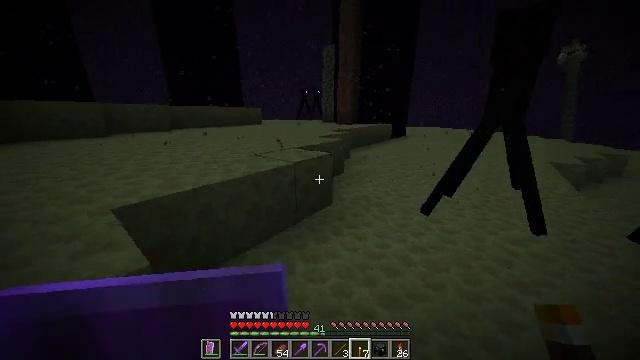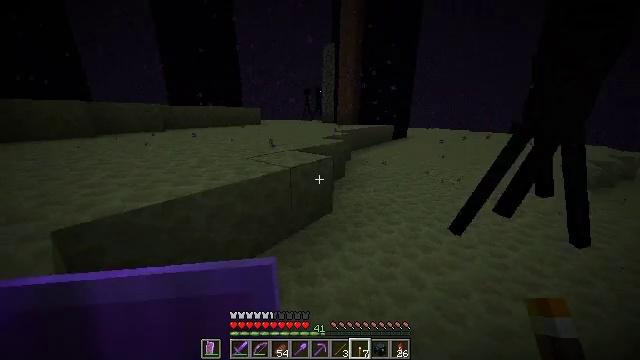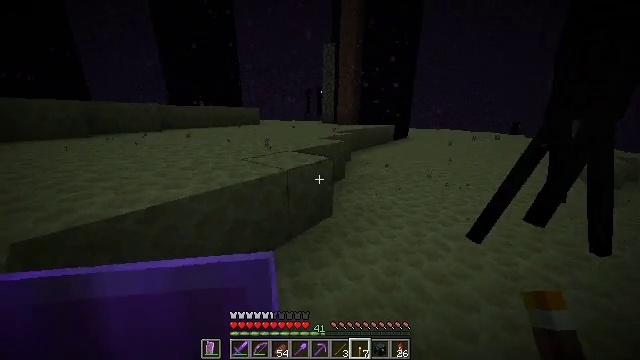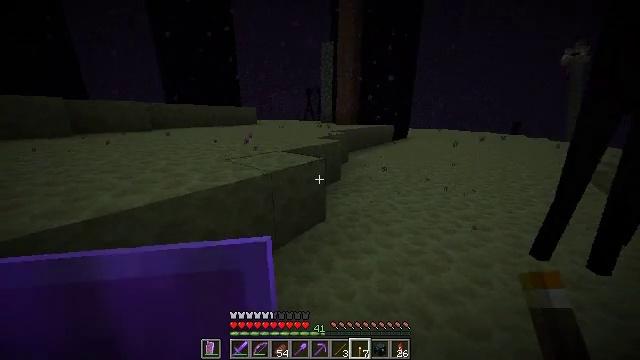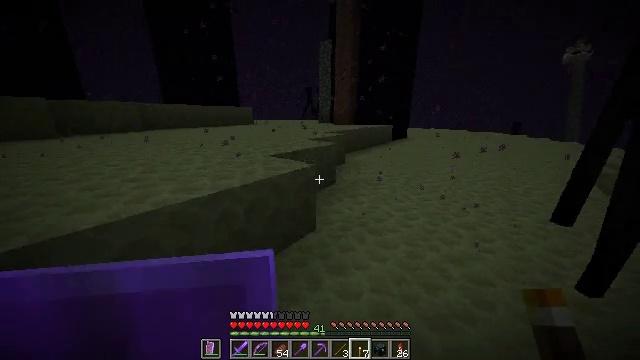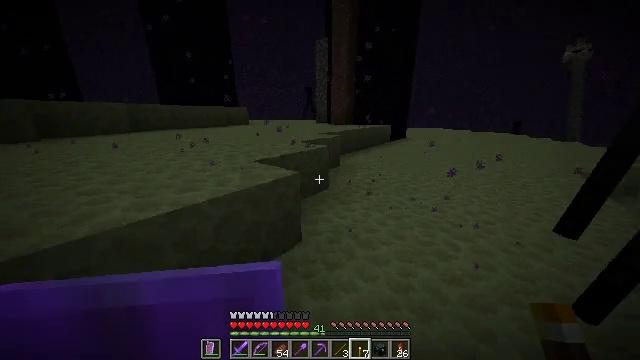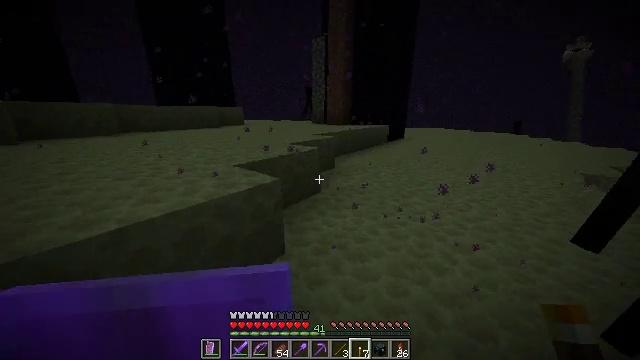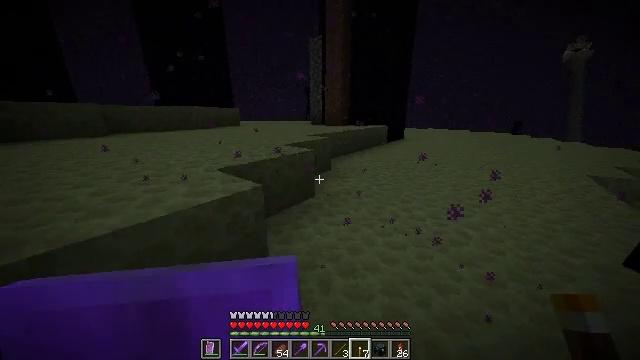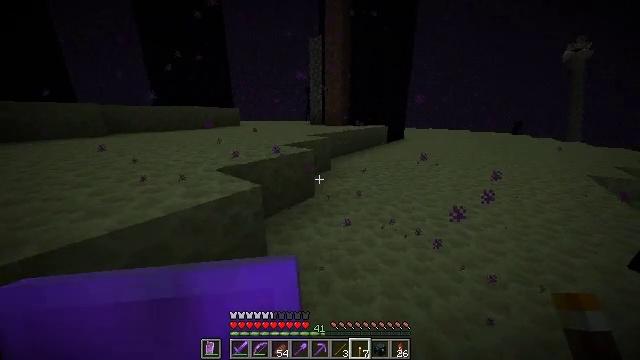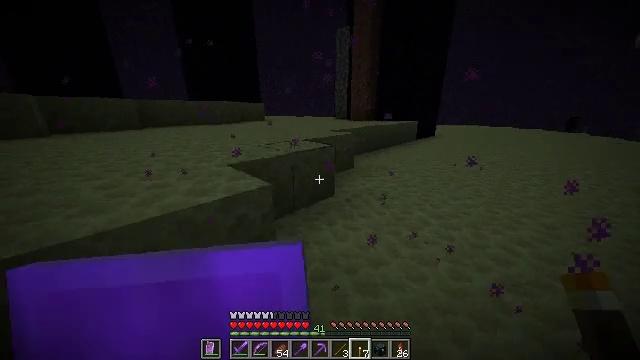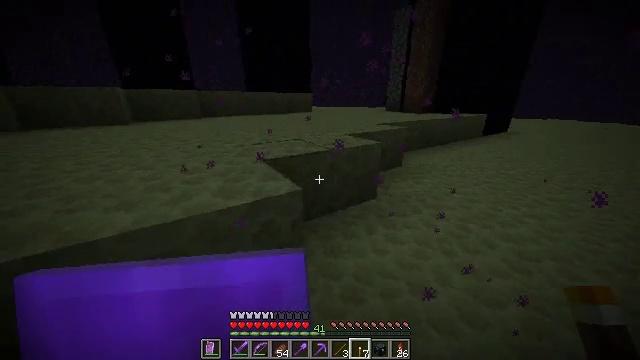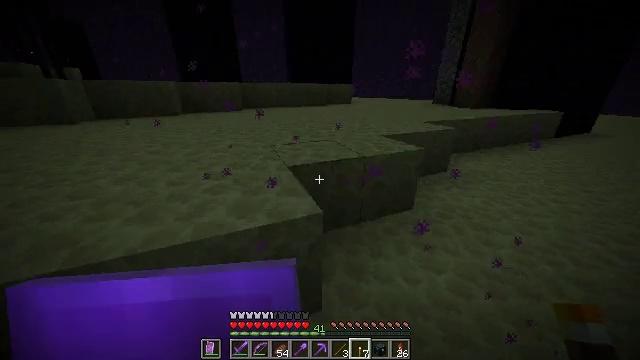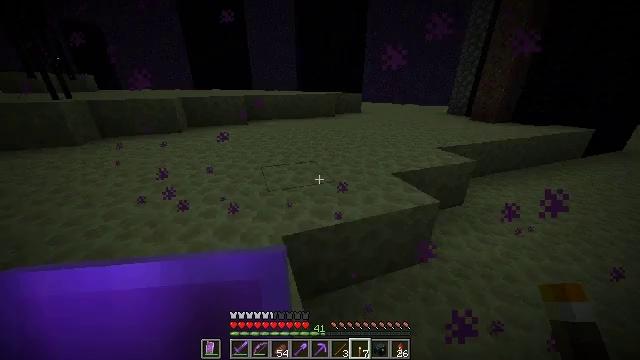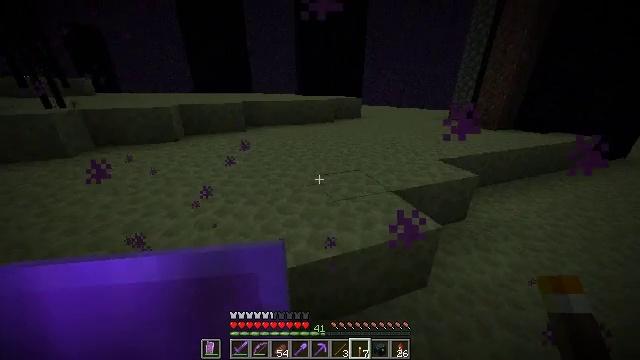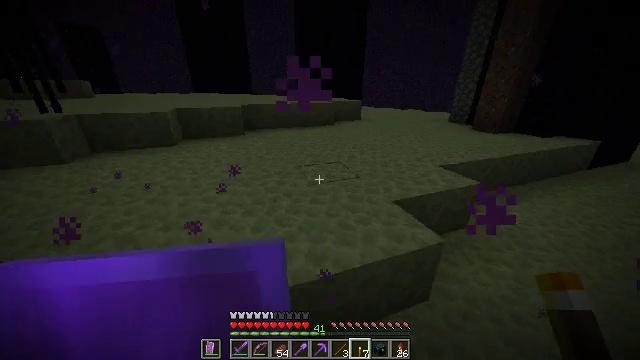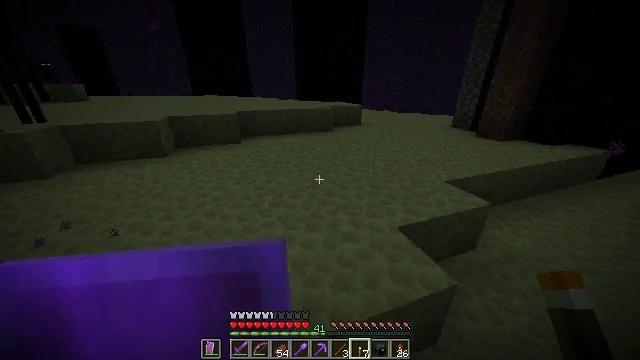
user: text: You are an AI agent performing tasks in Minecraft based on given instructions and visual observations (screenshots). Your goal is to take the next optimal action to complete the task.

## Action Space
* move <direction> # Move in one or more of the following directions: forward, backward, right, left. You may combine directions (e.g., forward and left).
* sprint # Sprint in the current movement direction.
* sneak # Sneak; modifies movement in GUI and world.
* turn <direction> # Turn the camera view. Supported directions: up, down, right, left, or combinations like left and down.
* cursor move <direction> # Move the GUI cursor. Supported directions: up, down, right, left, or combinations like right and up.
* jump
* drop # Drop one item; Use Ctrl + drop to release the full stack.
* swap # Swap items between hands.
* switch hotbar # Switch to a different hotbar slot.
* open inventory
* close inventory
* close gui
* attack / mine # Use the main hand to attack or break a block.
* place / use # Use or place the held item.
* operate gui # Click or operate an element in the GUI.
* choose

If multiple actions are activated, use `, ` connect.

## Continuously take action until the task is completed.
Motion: motion action
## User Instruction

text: Break the obsidian using a diamond or netherite pickaxe.
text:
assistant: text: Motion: move forward, sprint
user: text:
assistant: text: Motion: move forward and move right, sprint
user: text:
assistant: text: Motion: move forward and move right, sprint
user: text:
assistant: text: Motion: move forward and move right, sprint
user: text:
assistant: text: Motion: move forward and move right, sprint
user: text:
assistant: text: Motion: move forward and move right, sprint
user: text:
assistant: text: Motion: move forward, sprint
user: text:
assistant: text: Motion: move forward, sprint
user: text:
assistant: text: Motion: move forward, sprint, turn left and down
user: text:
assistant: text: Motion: move forward, sprint, turn left and down
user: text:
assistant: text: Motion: move forward, sprint, turn left and down, jump
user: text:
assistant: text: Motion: move forward, sprint, turn left, jump
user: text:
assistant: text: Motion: move forward, sprint, jump
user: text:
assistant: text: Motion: move forward, sprint, jump
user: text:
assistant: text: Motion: move forward, sprint
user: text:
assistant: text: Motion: move forward, sprint
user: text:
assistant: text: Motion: move forward, sprint
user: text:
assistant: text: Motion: move forward, sprint
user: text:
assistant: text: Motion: move forward, sprint
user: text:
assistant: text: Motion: move forward, sprint
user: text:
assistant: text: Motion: move forward, sprint
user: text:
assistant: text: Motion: move forward, sprint
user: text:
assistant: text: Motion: move forward, sprint
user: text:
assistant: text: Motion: move forward, sprint
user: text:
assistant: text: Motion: move forward, sprint
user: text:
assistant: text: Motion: move forward, sprint
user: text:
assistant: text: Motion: move forward, sprint, turn right
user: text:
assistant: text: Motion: move forward, sprint, turn right
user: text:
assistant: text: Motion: move forward, sprint, turn right
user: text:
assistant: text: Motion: move forward, sprint, turn right